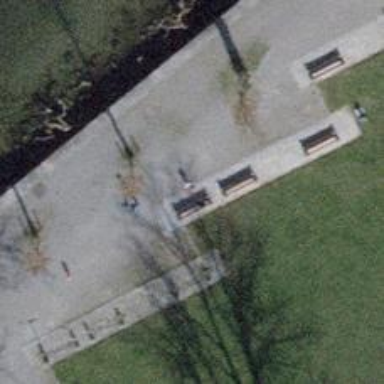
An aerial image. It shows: Bench.